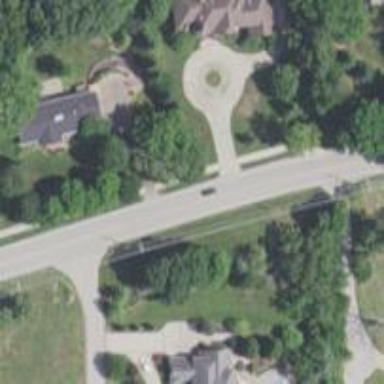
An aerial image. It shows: Unmarked road crossing.